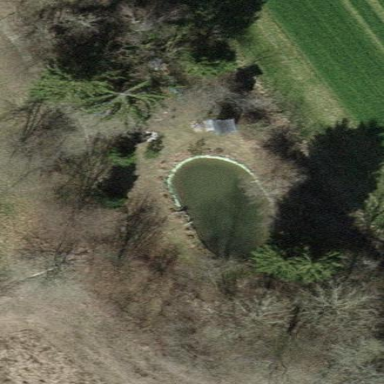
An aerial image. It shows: Pond with natural water.